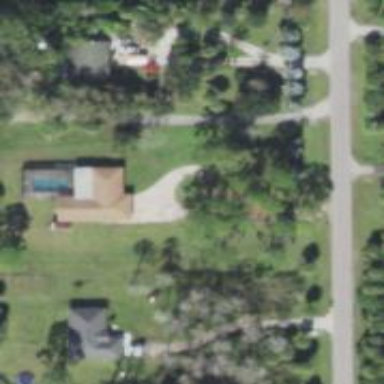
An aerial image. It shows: Driveway.